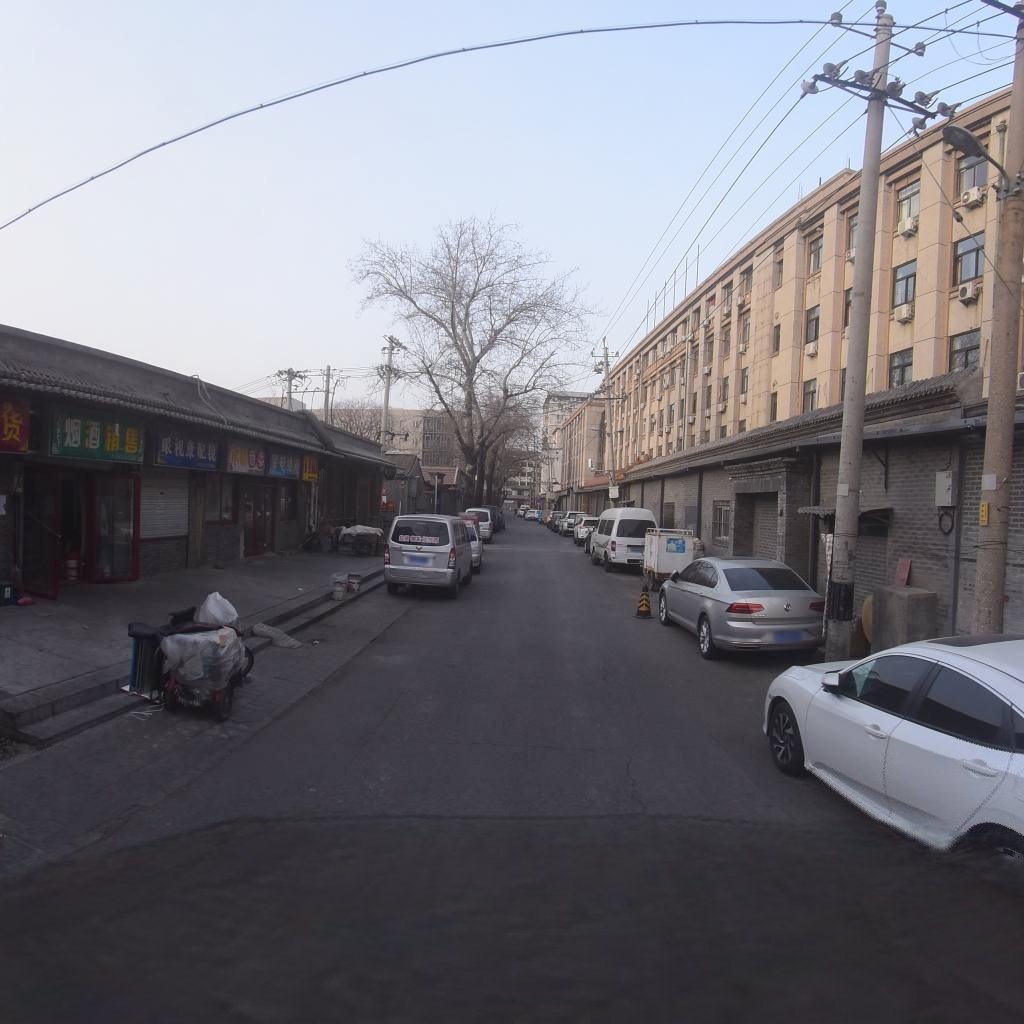
Region: Xicheng
Road damage annotations: transverse crack, longitudinal crack, longitudinal crack